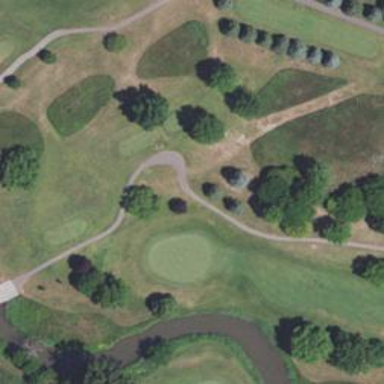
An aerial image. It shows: Path for both road and golf.